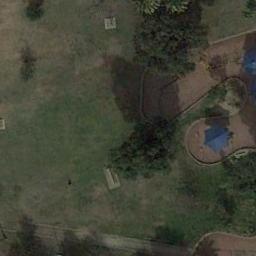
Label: meadow